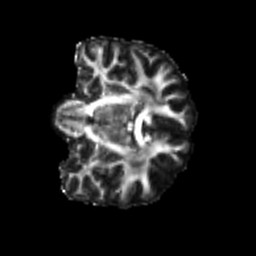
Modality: FA
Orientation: coronal
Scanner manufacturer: siemens
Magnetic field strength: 3 T
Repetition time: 4 s
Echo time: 0.0594 s